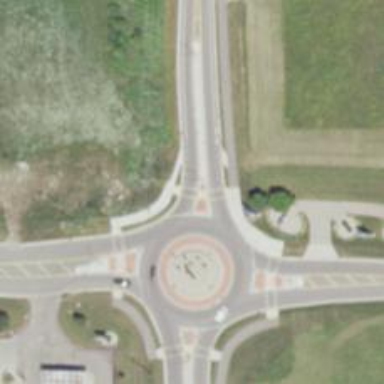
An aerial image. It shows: Marked road crossing.